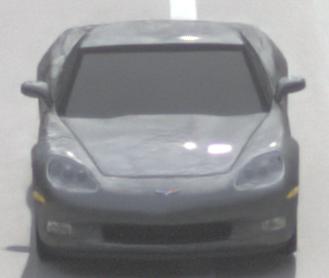
Make: Chevrolet
Model: Corvette Coupé
Detailed model: Corvette (C6) Coupé
Model produced from: 2005/02
Model produced until: 2008/03
Doors: 3
Color: gray
Road condition: wet road
Daytime: morning or afternoon
Contrast: low contrast